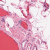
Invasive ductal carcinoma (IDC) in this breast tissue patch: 0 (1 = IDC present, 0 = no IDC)